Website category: university
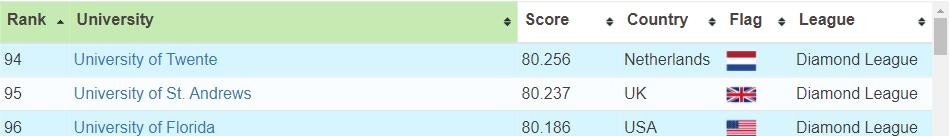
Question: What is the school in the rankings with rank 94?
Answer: University of Twente

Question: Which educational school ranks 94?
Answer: University of Twente

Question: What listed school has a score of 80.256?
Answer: University of Twente

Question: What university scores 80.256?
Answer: University of Twente

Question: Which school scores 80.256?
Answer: University of Twente

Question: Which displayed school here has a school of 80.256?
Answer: University of Twente

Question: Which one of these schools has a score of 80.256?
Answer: University of Twente

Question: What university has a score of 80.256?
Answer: University of Twente

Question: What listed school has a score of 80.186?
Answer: University of Florida

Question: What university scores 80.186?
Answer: University of Florida

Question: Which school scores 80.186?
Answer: University of Florida

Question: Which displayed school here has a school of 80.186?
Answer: University of Florida

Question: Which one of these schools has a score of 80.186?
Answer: University of Florida

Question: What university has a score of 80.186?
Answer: University of Florida

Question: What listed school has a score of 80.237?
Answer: University of St. Andrews

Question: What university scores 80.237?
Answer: University of St. Andrews

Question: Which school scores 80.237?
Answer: University of St. Andrews

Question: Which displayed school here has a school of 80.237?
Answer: University of St. Andrews

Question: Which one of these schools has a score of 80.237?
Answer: University of St. Andrews

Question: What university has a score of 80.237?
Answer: University of St. Andrews

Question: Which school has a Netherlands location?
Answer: University of Twente

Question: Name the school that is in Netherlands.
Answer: University of Twente

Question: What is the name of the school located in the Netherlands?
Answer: University of Twente

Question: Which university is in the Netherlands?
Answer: University of Twente

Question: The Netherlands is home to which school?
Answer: University of Twente

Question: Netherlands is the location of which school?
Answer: University of Twente

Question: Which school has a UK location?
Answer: University of St. Andrews

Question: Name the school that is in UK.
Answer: University of St. Andrews

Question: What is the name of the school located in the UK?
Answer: University of St. Andrews

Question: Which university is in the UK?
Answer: University of St. Andrews

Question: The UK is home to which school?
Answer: University of St. Andrews

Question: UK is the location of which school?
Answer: University of St. Andrews

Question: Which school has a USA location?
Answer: University of Florida

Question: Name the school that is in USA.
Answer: University of Florida

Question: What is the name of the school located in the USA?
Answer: University of Florida

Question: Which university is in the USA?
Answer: University of Florida

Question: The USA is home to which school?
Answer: University of Florida

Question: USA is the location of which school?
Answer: University of Florida